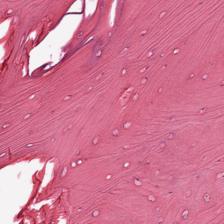
Label: Non-Tumor